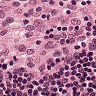
Metastatic tissue present: no